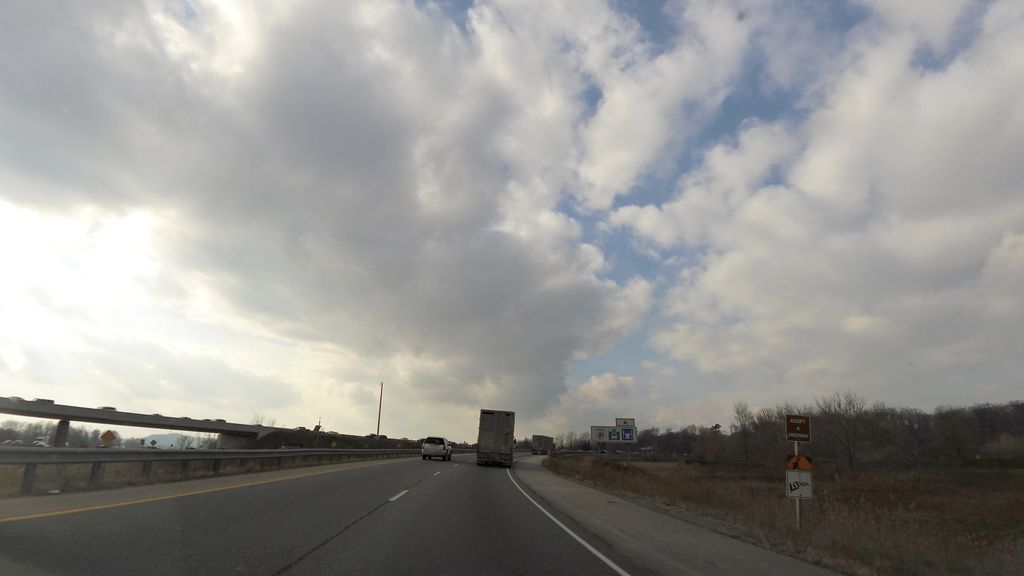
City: kitchener-waterloo